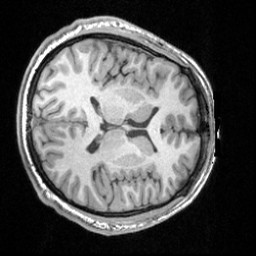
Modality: T1w
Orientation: axial
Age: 23
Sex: male
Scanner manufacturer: siemens
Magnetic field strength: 3 T
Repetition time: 1.62 s
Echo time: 0.003 s